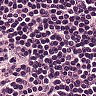
Metastatic tissue present: no